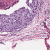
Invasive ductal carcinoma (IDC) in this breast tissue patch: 0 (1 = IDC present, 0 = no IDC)